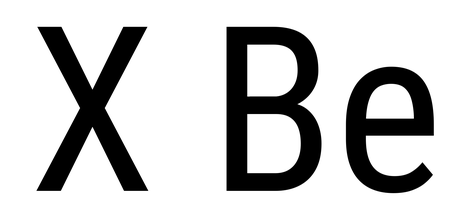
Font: Roboto_Condensed_Regular